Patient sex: M
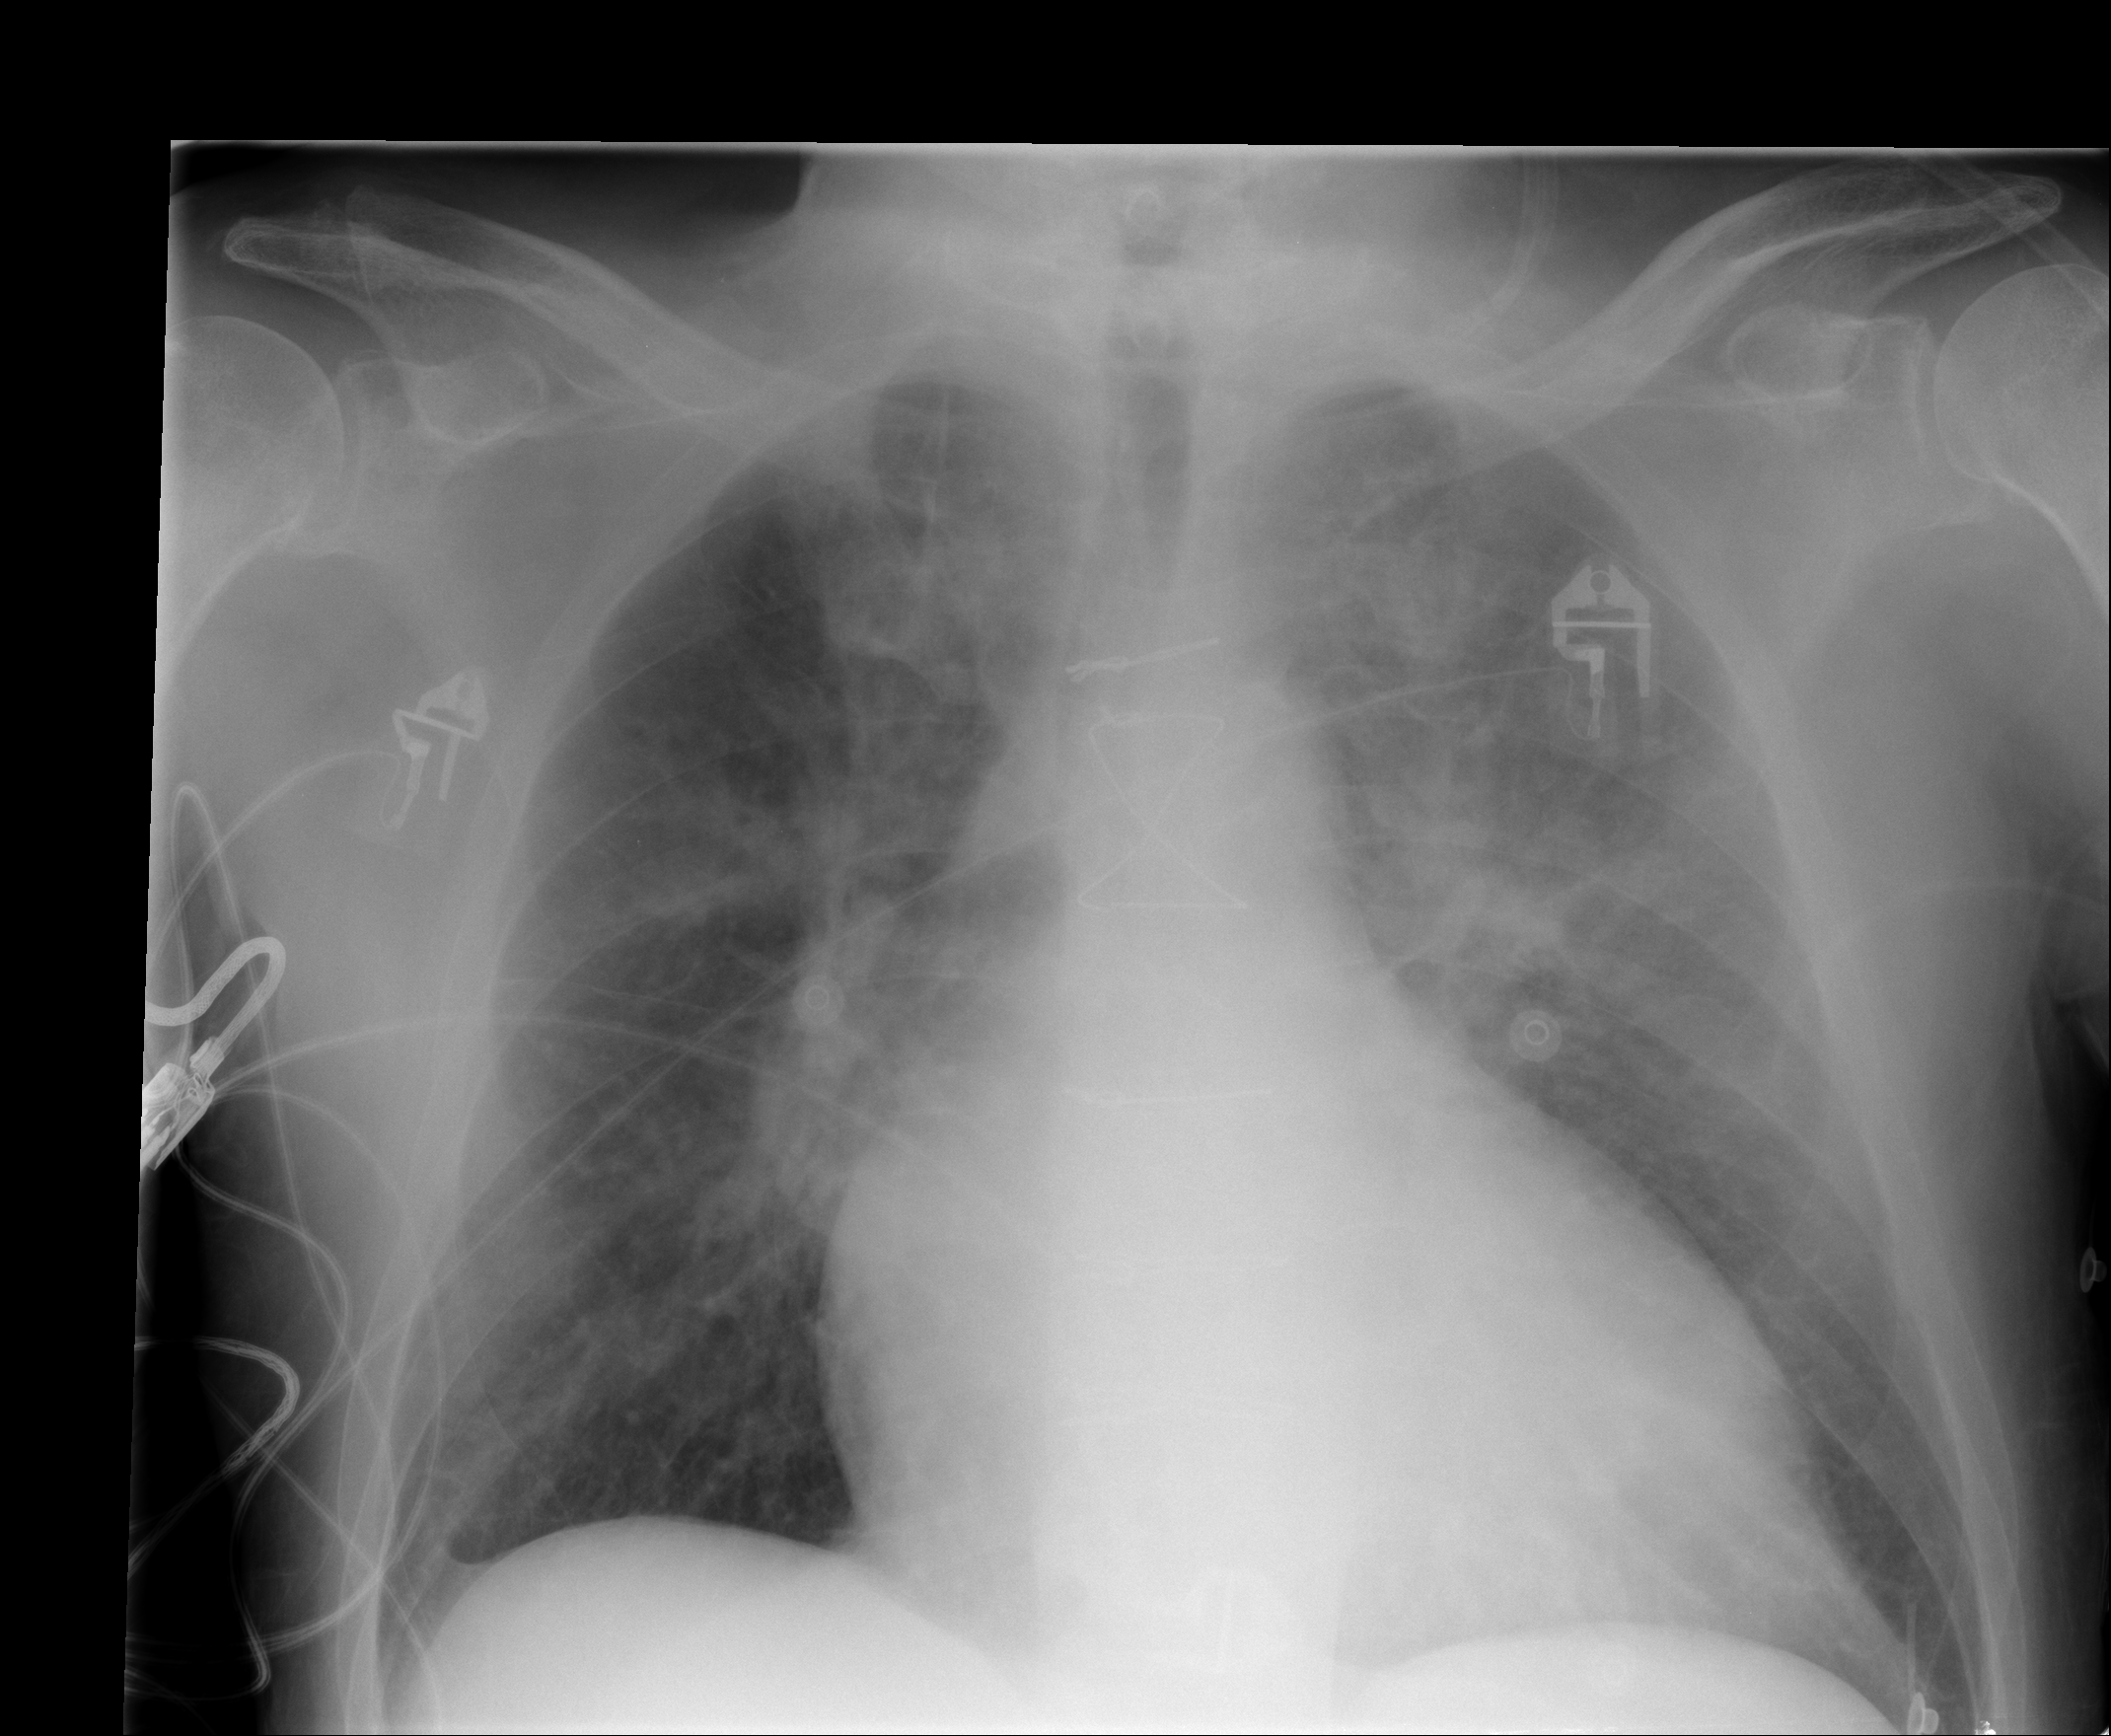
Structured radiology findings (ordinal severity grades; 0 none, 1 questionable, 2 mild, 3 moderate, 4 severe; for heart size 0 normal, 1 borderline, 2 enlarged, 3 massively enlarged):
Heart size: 2
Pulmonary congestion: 3
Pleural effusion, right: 0
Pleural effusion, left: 0
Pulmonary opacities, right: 1
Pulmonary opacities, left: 2
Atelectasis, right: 1
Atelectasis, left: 2